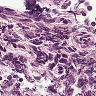
Metastatic tissue present: no